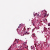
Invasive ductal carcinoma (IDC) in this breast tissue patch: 0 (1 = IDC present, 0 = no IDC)